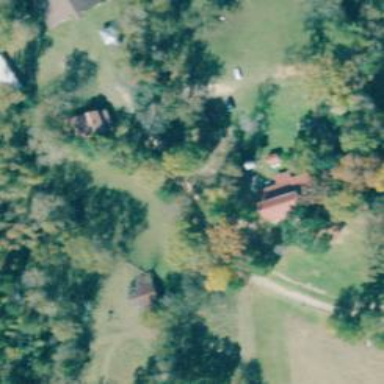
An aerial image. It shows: Historic house.